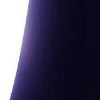
Label: space